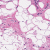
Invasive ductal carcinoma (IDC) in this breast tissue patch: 0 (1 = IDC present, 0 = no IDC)